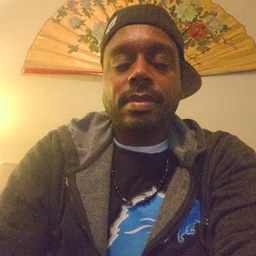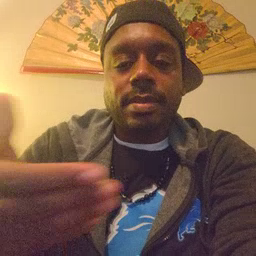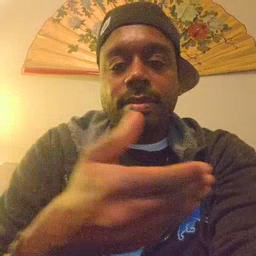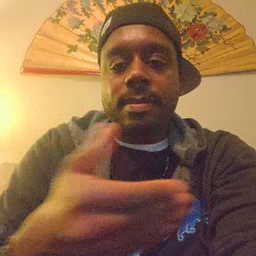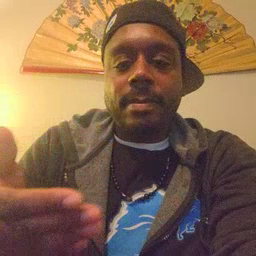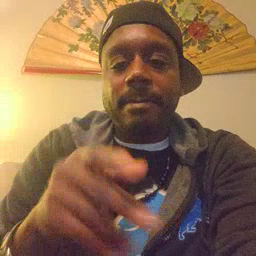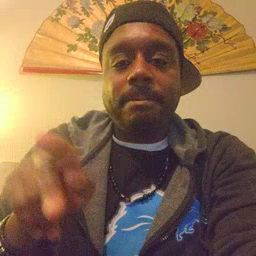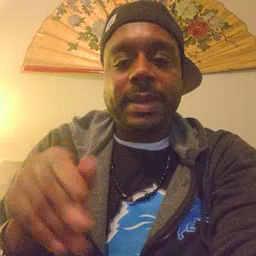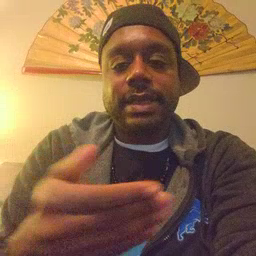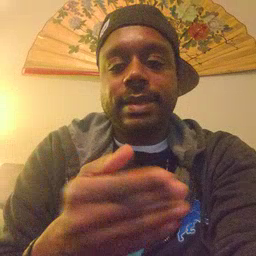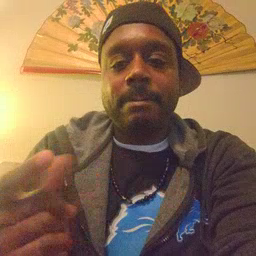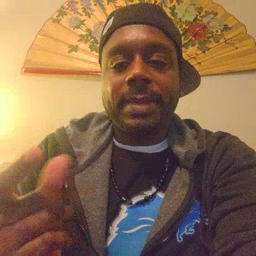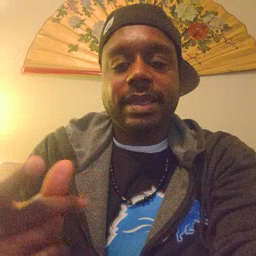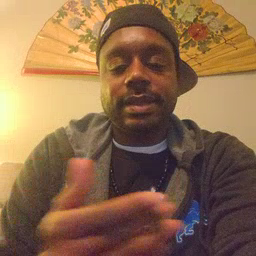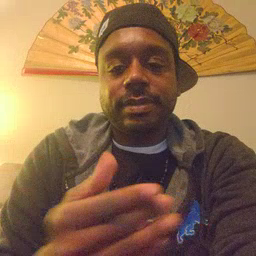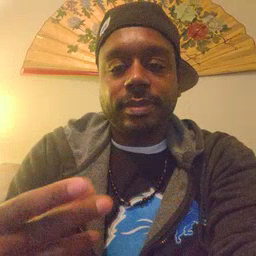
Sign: puppy